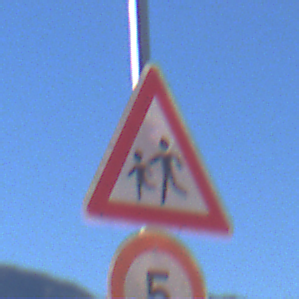
Verkehrszeichen: KinderRechts
Zusatzzeichen unten: Geschwindigkeit5
Umgebung: Outdoor, RoadRail
Tageszeit: MorningAfternoon
Wetter: Clear
Licht: Natural
Jahreszeit: NotSpecified
Kontrast: HighContrast